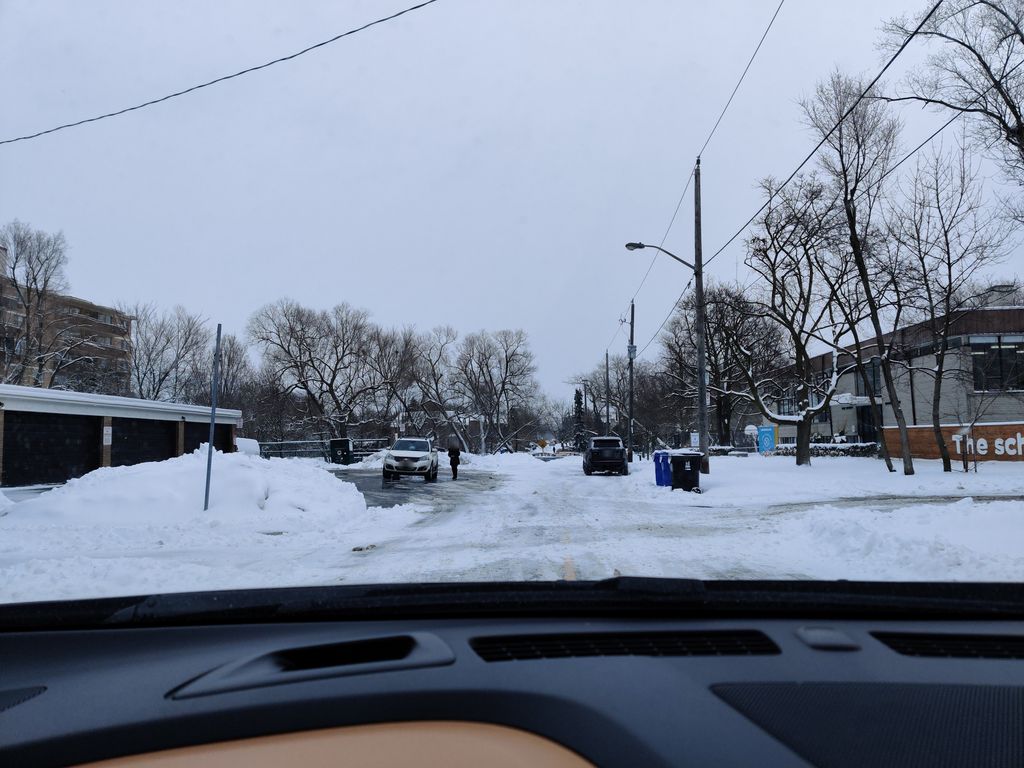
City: toronto